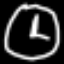
Label: clock